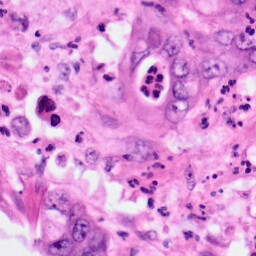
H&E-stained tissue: Pancreatic